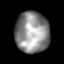
Tissue: lung
Cell type: Epithelial cells
Senescence score: 0.2378
Nuclear area (px): 1367
Mean DAPI intensity: 142.247